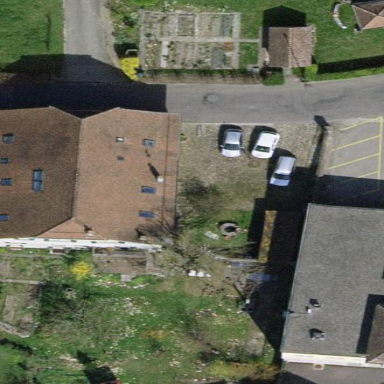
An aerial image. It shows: Gabled roofed house.